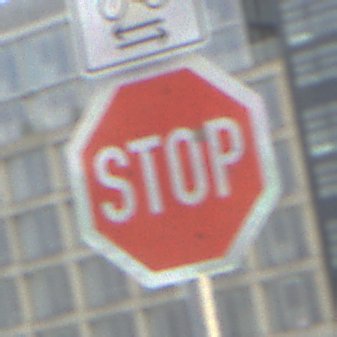
Verkehrszeichen: Stop
Zusatzzeichen oben: RichtungsangabeDurchPfeile9
Umgebung: Outdoor, Urban
Tageszeit: SunriseSunset
Wetter: PartlyCloudy
Licht: Natural
Jahreszeit: NotSpecified
Kontrast: LowContrast